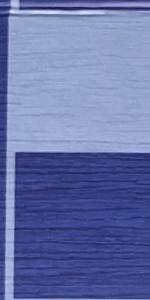
Label: Empty